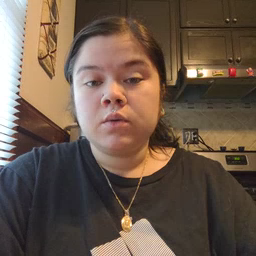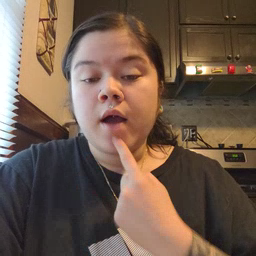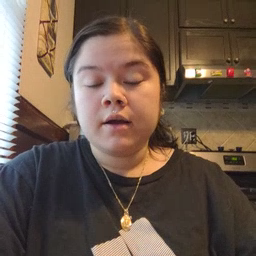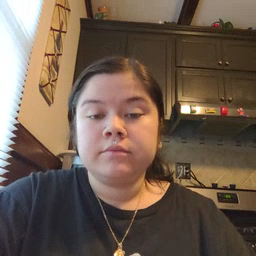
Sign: red